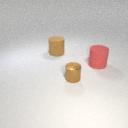
large brown rubber cylinder to the left of small brown metal cylinder